Question:
I am using android.support.v7 library for action bar support on old devices and android.support.v4 for fragment support.
My application on version Android 2.* doesn't display ActionBar correctly, it stretched to fill the screen and frame layout doesn't showing. ActionBarDrawerToggle button clickable, but it doesn't do anything.
There are no errors or warnings shown in the LogCat output.
AndroidManifest.xml:
'''
<?xml version="1.0" encoding="utf-8"?>
<manifest xmlns:android="http://schemas.android.com/apk/res/android"
package="com.example.test"
android:versionCode="1"
android:versionName="1.0" >
<uses-sdk
android:minSdkVersion="8"
android:targetSdkVersion="18" />
<application
android:allowBackup="true"
android:icon="@drawable/ic_launcher"
android:label="@string/app_name"
android:theme="@style/Theme.AppCompat.Light.DarkActionBar" >
<activity
android:name="com.example.test.MainActivity"
android:label="@string/app_name" >
<intent-filter>
<action android:name="android.intent.action.MAIN" />
<category android:name="android.intent.category.LAUNCHER" />
</intent-filter>
</activity>
</application>
</manifest>
'''
In MainActivity:
'''
...
import android.support.v4.app.ActionBarDrawerToggle;
import android.support.v4.app.Fragment;
import android.support.v4.app.FragmentManager;
import android.support.v4.app.FragmentTransaction;
import android.support.v4.widget.DrawerLayout;
import android.support.v7.app.ActionBar;
import android.support.v7.app.ActionBar.OnNavigationListener;
import android.support.v7.app.ActionBarActivity;
...
public class MainActivity extends ActionBarActivity
...
'''
MainActivity layout:
'''
<android.support.v4.widget.DrawerLayout xmlns:android="http://schemas.android.com/apk/res/android"
android:id="@+id/drawer_layout"
android:layout_width="match_parent"
android:layout_height="match_parent" >
<!-- The main list content view -->
<FrameLayout
xmlns:android="http://schemas.android.com/apk/res/android"
android:id="@+id/fragmentContainer"
android:layout_width="match_parent"
android:layout_height="match_parent" />
<!-- The navigation drawer -->
<ListView
android:id="@+id/left_drawer"
android:layout_width="240dp"
android:layout_height="match_parent"
android:layout_gravity="start"
android:choiceMode="singleChoice"
android:background="@color/light_gray"
android:dividerHeight="0dp" />
</android.support.v4.widget.DrawerLayout>
'''
What am I doing wrong?
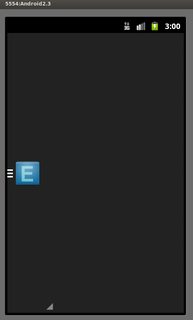
Answer: I solved this problem by removing v4 jar support library from "libs" folder and removing v7 support library folder, which has been imported from eclipse project and adding this to build.gradle file in dependencies section:
'''
compile "com.android.support:support-v4:18.0.+"
compile "com.android.support:appcompat-v7:19.1.0+"
'''